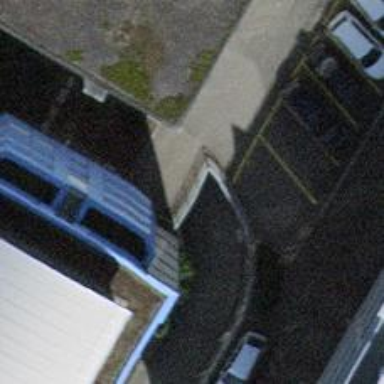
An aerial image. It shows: Parking entrance.